Question: I am trying to render the file 'index.html', but I keep getting
'''
jinja2.exceptions.TemplateNotFound: index.html
'''
when I try to render it. Why can't Flask find my template
'''
app=Flask(__name__,template_folder='templates')
@app.route("/")
def index():
return render_template('index.html')
'''
and my file location is like (i chance Tamplates to tamplates)

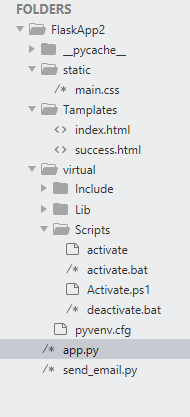
Answer: so you must define the template folder path like this.
if you named your template folder: 'Tamplates'
Then use this
'app = Flask(__name__, template_folder='Tamplates')'